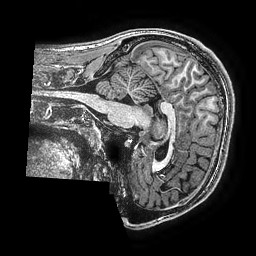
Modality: T1w
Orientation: sagittal
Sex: male
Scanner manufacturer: ge
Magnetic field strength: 3 T
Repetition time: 0.00766 s
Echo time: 0.003476 s